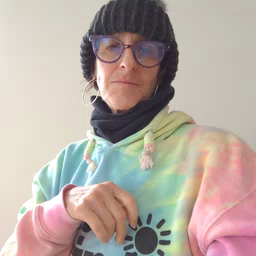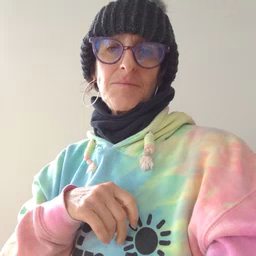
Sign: have